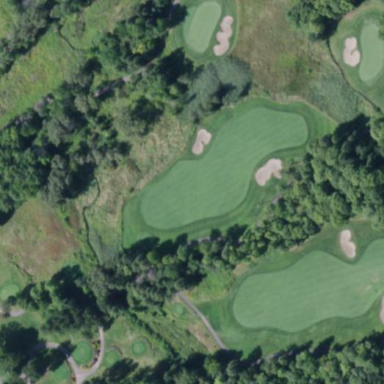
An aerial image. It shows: Rough area on grassy golf course.